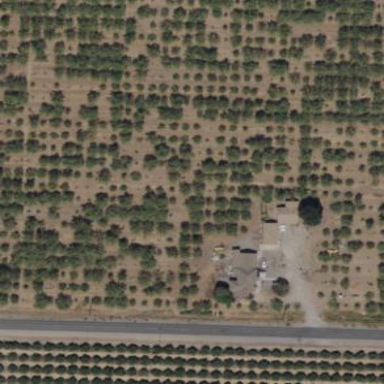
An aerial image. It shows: Almond orchard with rows of almond trees.